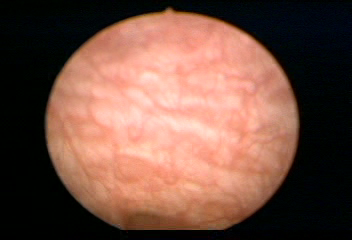
Modality: WLC
Class: Normal mucosa
Bladder cancer association: No